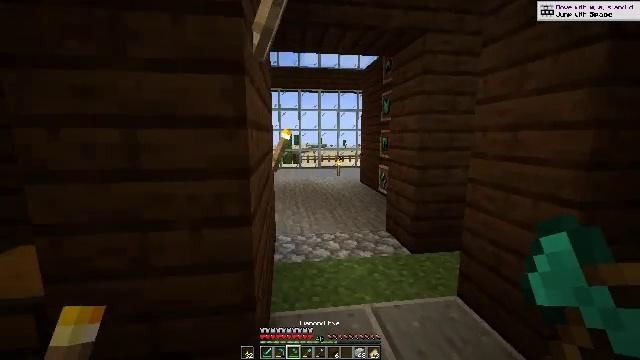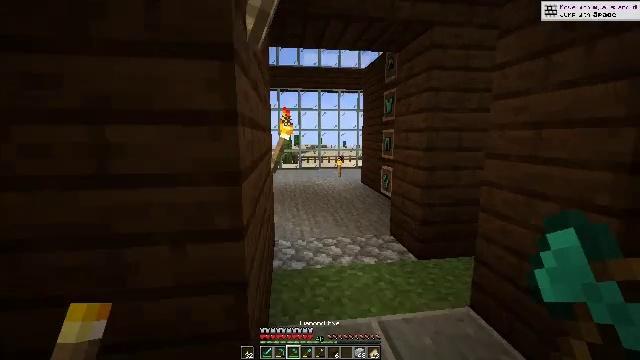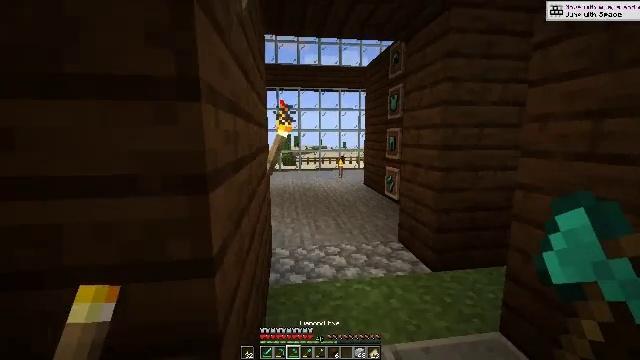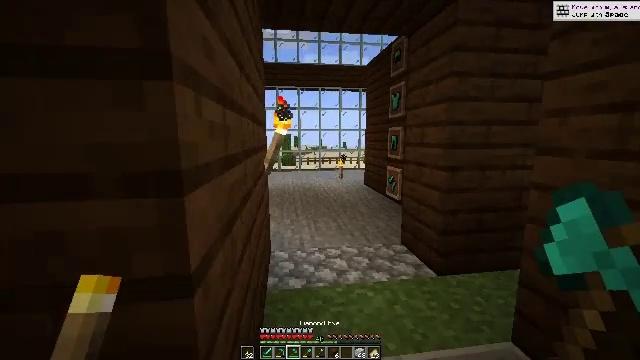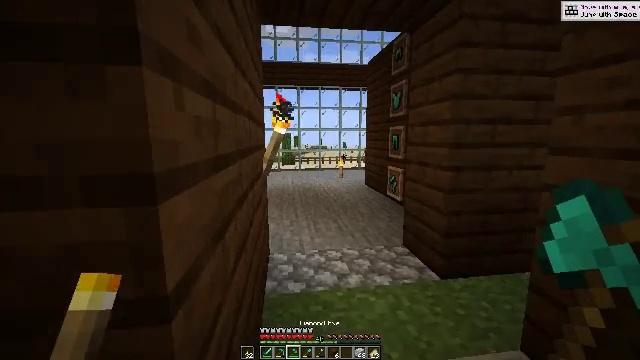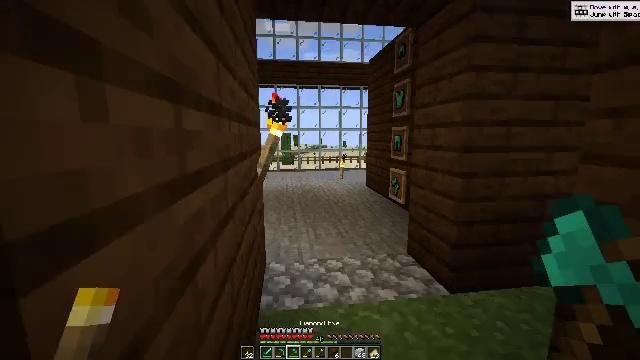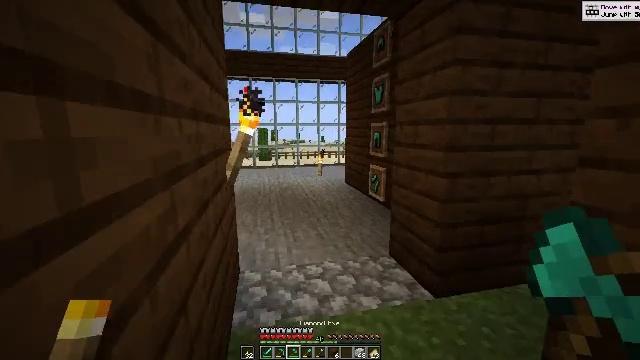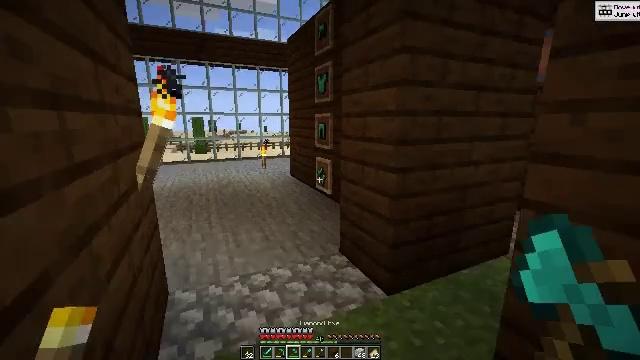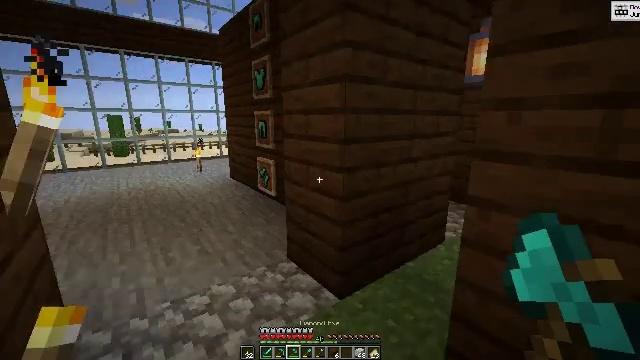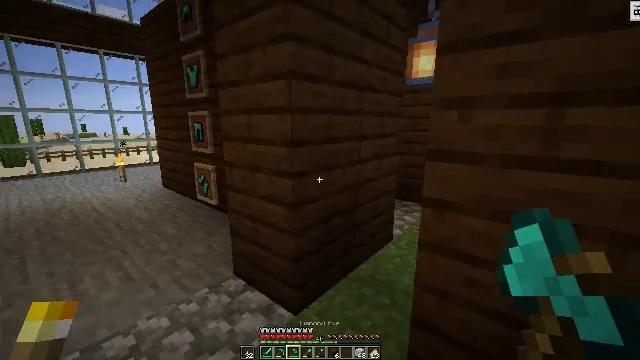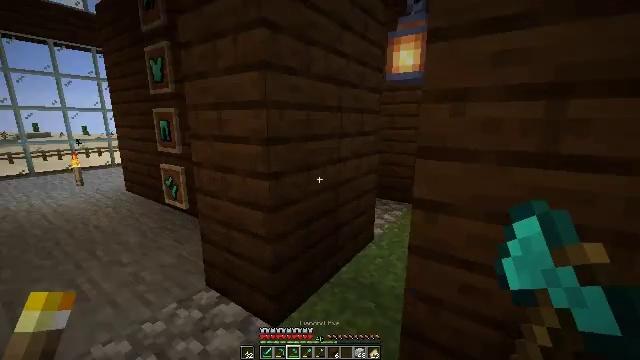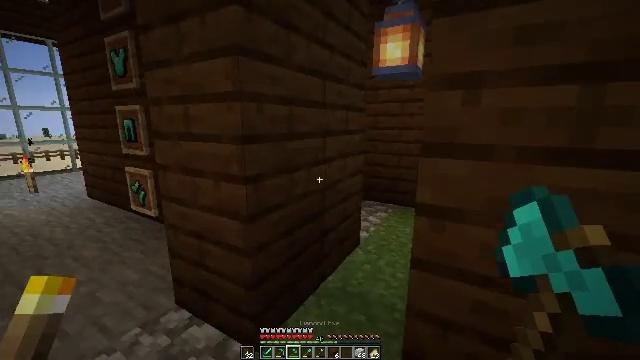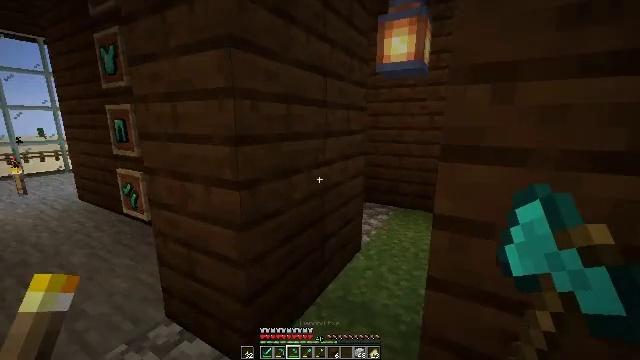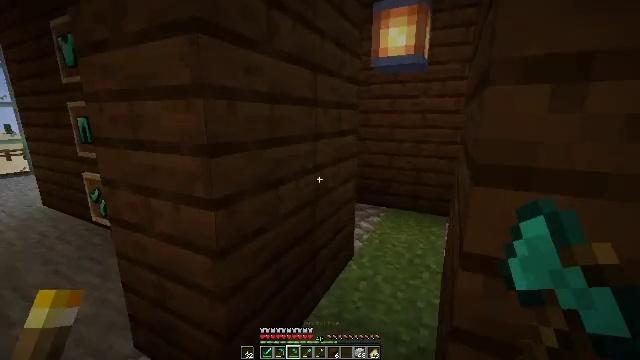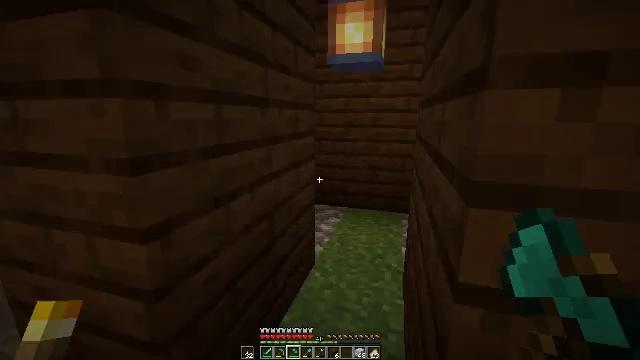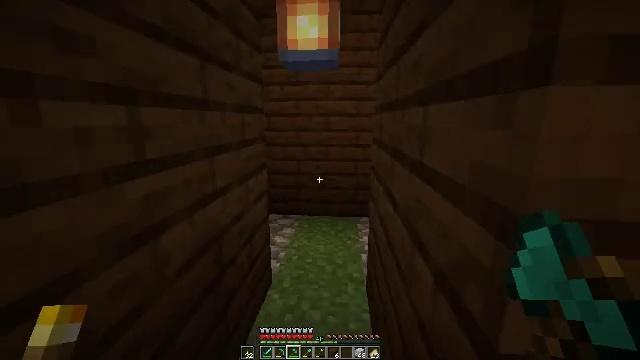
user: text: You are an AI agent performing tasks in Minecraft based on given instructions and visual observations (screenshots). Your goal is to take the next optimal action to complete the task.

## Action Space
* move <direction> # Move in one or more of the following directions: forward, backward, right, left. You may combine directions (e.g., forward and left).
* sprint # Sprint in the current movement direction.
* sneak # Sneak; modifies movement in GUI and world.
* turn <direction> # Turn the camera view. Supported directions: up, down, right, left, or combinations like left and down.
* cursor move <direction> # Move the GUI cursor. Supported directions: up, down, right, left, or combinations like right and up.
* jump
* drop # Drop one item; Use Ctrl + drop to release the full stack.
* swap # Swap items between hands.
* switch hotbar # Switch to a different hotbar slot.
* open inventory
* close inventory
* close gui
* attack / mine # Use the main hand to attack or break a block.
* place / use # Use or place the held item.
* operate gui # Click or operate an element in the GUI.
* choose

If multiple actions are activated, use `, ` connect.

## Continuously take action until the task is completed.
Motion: motion action
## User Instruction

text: Collect dark oak log for building.
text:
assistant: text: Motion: move forward
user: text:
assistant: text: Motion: move forward
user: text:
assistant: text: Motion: move forward
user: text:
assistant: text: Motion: move forward
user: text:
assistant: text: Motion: move forward
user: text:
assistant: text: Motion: move forward, turn right and down
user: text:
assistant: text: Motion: move forward, turn right and down
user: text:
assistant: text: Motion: move forward, turn right
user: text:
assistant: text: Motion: move forward, turn right
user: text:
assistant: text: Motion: move forward, turn right
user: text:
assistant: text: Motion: move forward, turn right
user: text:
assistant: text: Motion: move forward
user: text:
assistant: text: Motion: move forward, turn right
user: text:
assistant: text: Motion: move forward, turn right
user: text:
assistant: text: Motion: move forward, turn right
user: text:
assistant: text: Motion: move forward
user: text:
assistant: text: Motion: move forward
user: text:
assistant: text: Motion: move forward
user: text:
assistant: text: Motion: move forward
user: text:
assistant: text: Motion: move forward
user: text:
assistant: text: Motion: move forward
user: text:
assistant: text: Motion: move forward
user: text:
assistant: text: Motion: move forward
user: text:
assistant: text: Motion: move forward
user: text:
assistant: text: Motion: move forward, turn right
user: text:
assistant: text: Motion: move forward, turn right
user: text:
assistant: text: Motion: move forward, turn right and down
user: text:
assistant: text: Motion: move forward, turn right and down
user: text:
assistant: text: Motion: move forward, turn right and down
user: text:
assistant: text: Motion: move forward, turn right and down